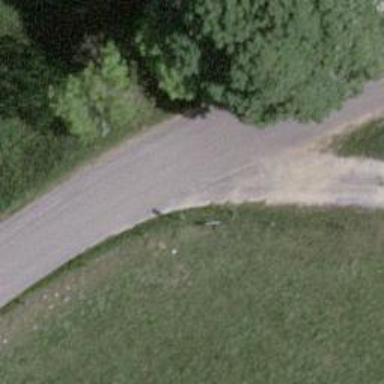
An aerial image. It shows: Tertiary road.